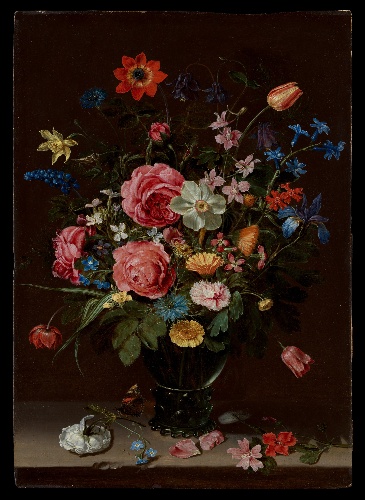
Title: A Bouquet of Flowers
Artist: Clara Peeters
Artist bio: Flemish, Mechelen ca. 1587–after 1636 Ghent
Date: ca. 1612
Classification: Paintings
Medium: Oil on wood
Dimensions: 18 1/8 × 12 5/8 in. (46 × 32 cm)
Department: European Paintings
Credit line: Purchase, Lila Acheson Wallace, Howard S. and Nancy Marks, Friends of European Paintings, and Mr. and Mrs. J. Tomilson Hill Gifts, Gift of Humanities Fund Inc., by exchange, Henry and Lucy Moses Fund Inc. Gift, and funds from various donors, 2020
Accession year: 2020
Repository: Metropolitan Museum of Art, New York, NY
Tags: Still Life|Flowers